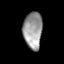
Tissue: lung
Cell type: Myeloid cells
Senescence score: 0.2114
Nuclear area (px): 678
Mean DAPI intensity: 155.67